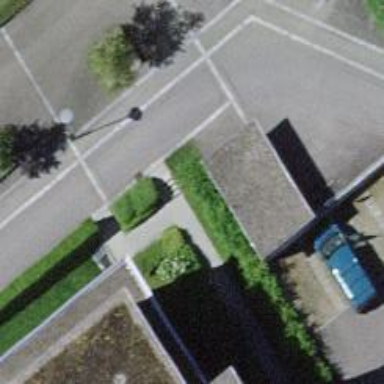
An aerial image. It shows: Kerb serving as barrier.